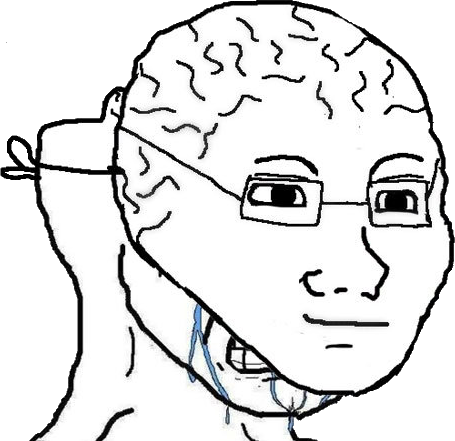
Label: 5_Brainlet